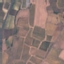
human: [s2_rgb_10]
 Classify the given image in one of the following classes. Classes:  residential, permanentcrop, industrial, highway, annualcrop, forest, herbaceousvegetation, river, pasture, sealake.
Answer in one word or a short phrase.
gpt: PermanentCrop